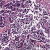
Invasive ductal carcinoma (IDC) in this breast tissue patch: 1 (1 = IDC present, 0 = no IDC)